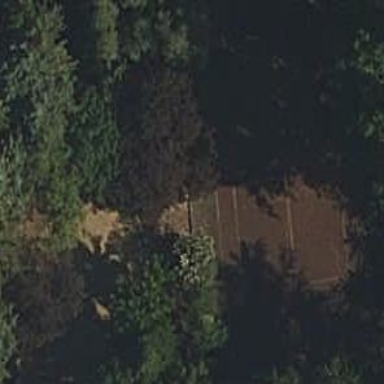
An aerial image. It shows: Tennis court on pitch.